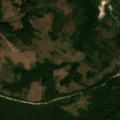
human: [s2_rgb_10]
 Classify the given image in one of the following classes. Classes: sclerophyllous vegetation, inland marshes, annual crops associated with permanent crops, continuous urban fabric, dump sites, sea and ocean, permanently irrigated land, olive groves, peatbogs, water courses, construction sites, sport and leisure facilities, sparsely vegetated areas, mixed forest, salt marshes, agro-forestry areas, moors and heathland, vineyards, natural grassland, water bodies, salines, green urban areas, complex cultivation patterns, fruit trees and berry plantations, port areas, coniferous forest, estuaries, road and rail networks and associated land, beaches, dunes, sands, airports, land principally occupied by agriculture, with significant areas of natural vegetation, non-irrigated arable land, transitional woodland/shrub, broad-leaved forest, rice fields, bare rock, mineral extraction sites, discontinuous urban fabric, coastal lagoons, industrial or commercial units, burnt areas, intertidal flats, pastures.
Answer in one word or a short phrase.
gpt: complex cultivation patterns, land principally occupied by agriculture, with significant areas of natural vegetation, broad-leaved forest, transitional woodland/shrub